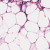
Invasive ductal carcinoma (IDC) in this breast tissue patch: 0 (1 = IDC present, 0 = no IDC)